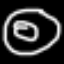
Label: donut